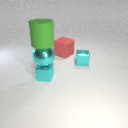
small cyan metal cube to the left of small cyan metal cube